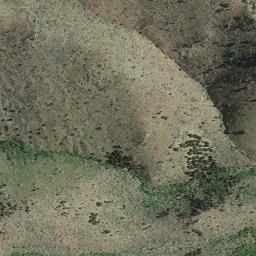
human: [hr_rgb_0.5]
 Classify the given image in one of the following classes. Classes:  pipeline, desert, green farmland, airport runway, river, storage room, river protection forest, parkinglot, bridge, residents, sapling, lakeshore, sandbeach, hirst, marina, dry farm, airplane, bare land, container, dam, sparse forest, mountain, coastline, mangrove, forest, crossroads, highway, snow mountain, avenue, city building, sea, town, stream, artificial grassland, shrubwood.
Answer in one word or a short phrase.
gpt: mountain